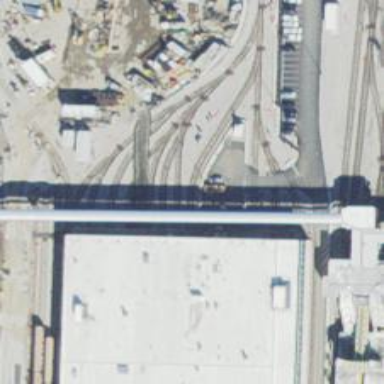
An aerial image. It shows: Yard area with electrified rail tracks.